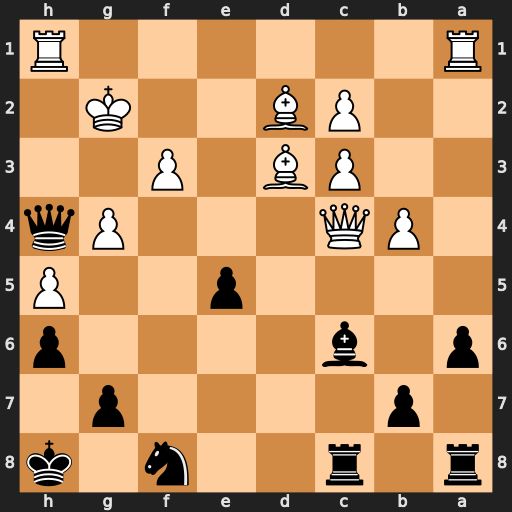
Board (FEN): r1r2n1k/1p4p1/p1b4p/4p2P/1PQ3Pq/2PB1P2/2PB2K1/R6R
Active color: b
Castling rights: -
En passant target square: -
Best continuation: Bxf3+ Kxf3 Qf6+ Kg3 Rxc4